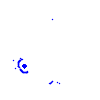
Particle: pion